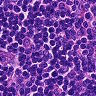
Metastatic tissue present: no